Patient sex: M
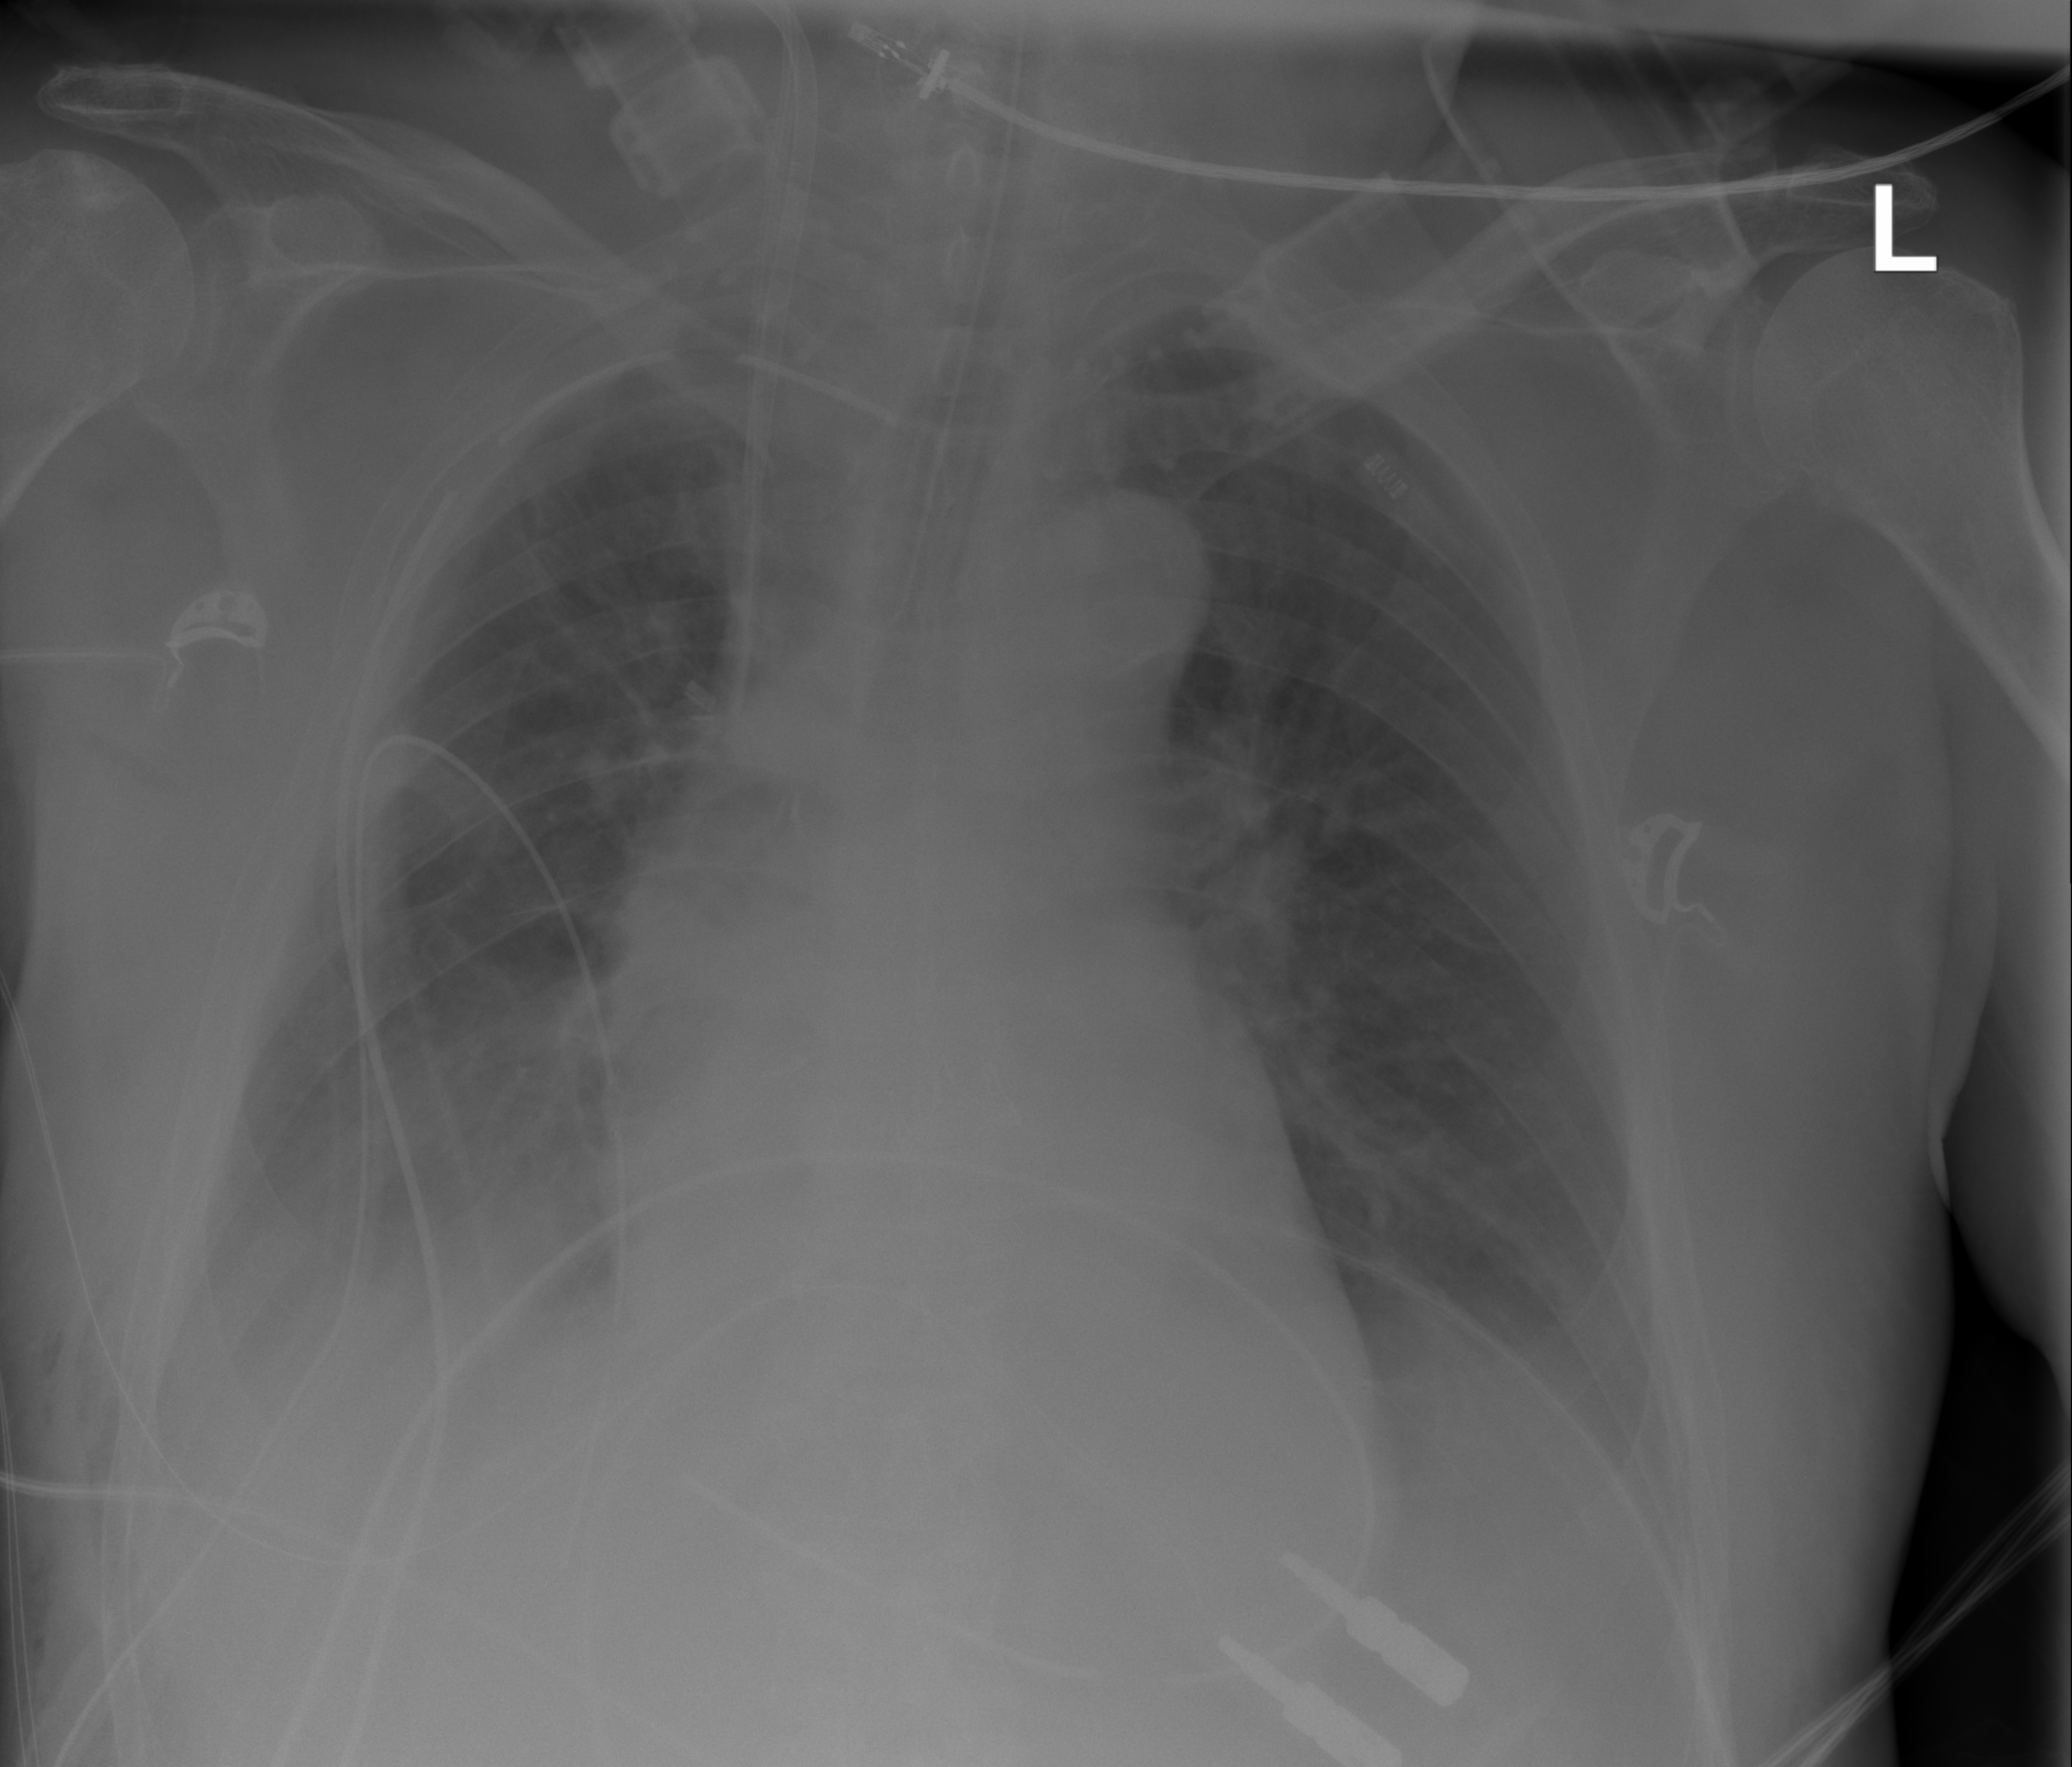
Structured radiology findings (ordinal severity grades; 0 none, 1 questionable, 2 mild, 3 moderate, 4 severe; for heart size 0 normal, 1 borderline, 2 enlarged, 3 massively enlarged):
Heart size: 1
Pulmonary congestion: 2
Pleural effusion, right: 2
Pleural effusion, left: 2
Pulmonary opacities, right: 2
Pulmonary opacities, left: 0
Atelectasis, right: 2
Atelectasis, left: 0